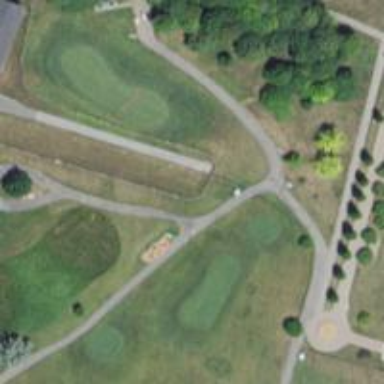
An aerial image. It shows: Service road designated as golf cart path.